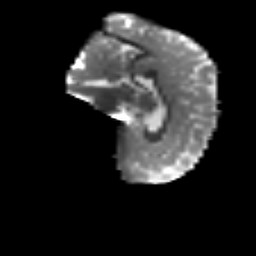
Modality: T2w
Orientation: sagittal
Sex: female
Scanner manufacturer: siemens
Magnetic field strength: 3 T
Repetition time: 5 s
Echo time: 0.071 s